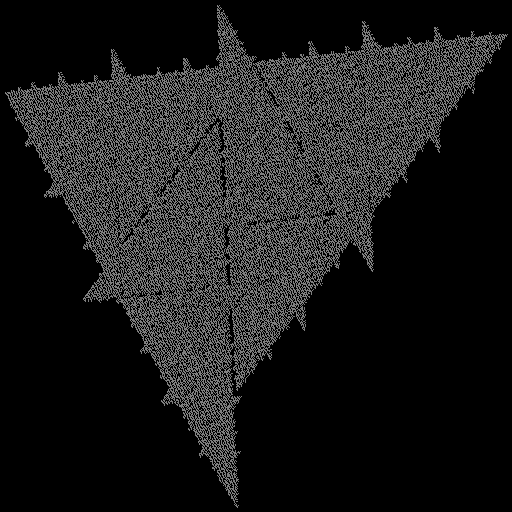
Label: a1